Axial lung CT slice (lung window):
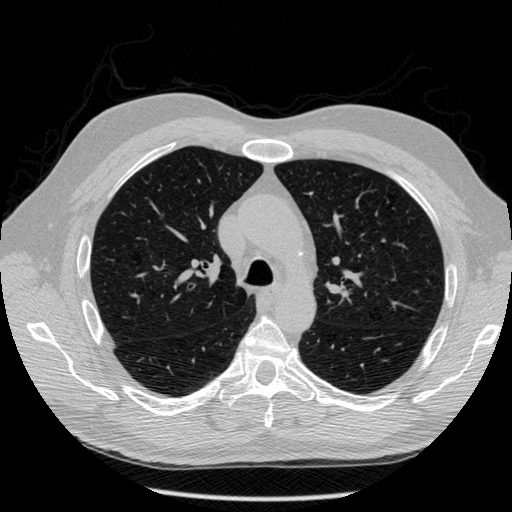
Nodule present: no